Aerial crown-view tile of a tropical tree (Barro Colorado Island, Panama), acquired 20240611:
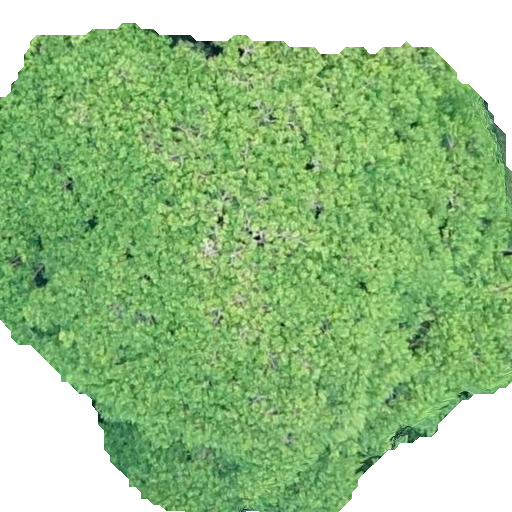
Species: Hura crepitans
GBIF accepted scientific name: Hura crepitans
Crown area: 340.157 m²